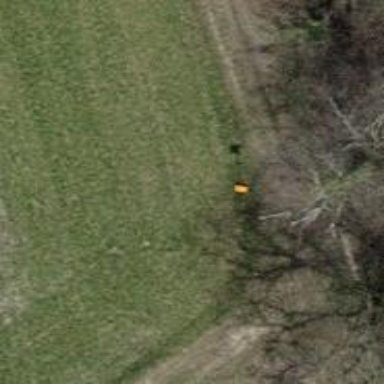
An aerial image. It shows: Aerial marker.